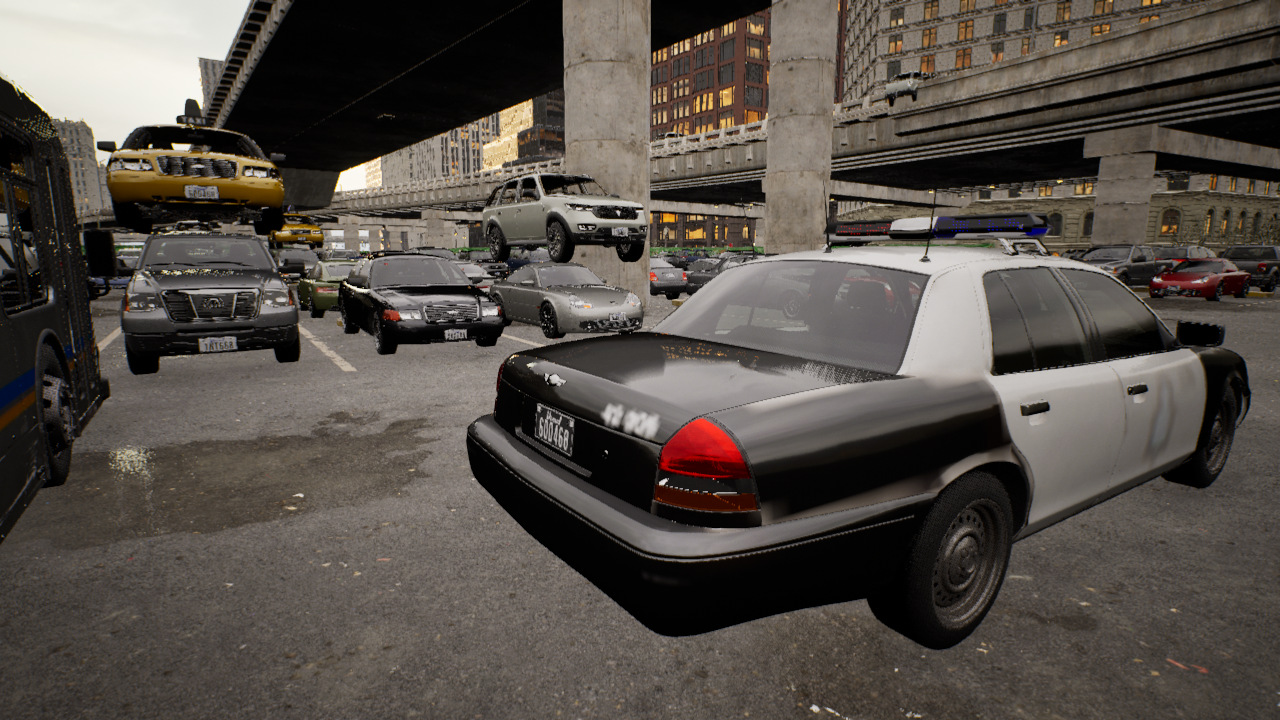
Venue: arterial
Lighting: golden hour
Vehicle rig: sedan